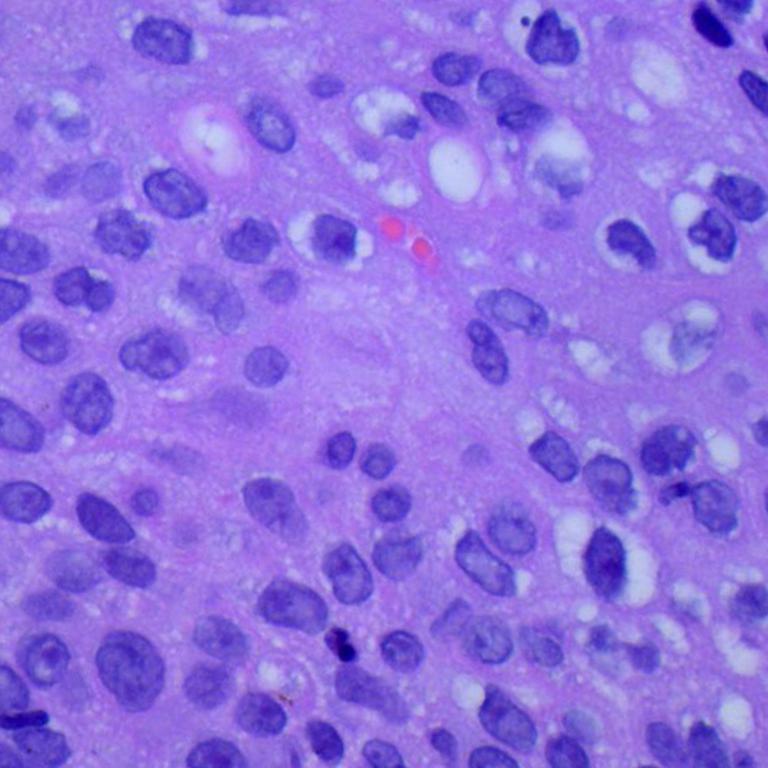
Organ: lung
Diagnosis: squamous carcinomas